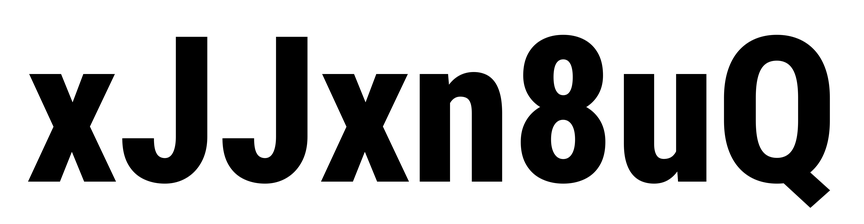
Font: Roboto_Condensed_ExtraBold